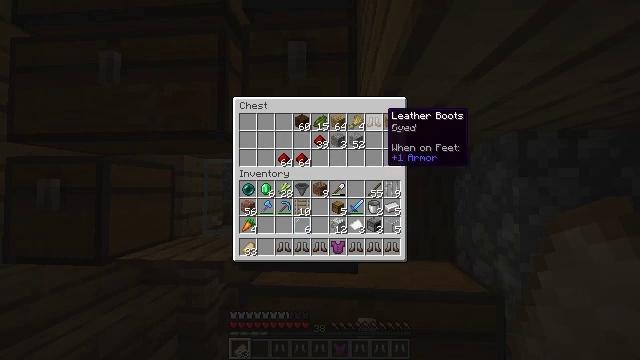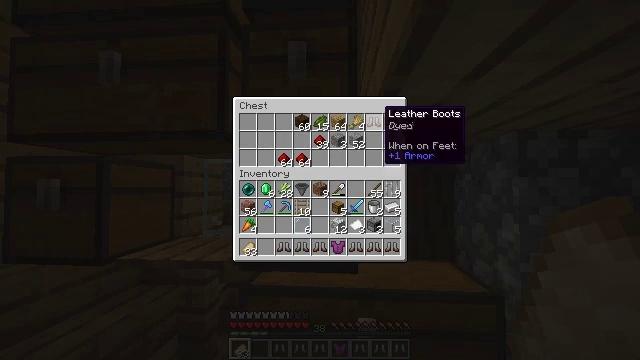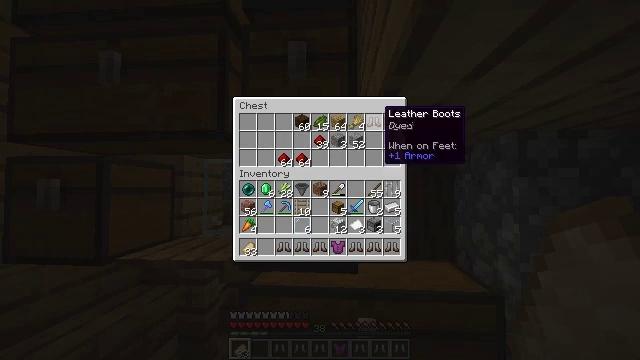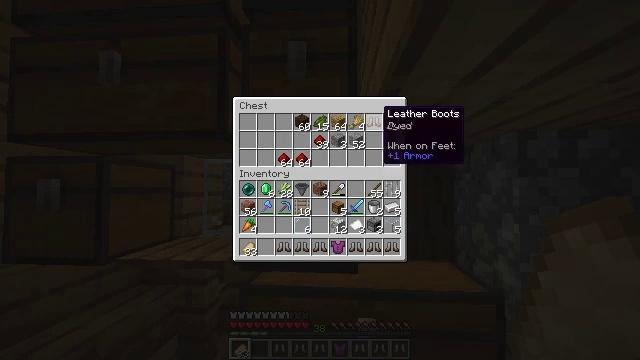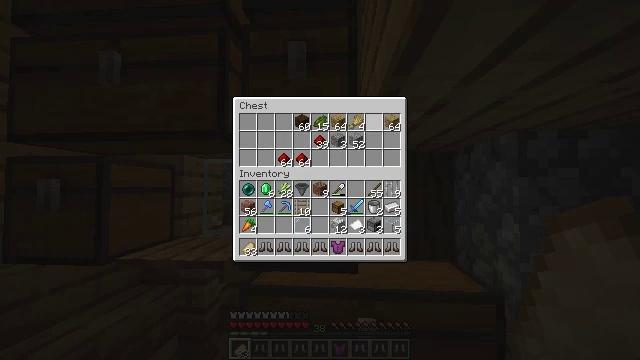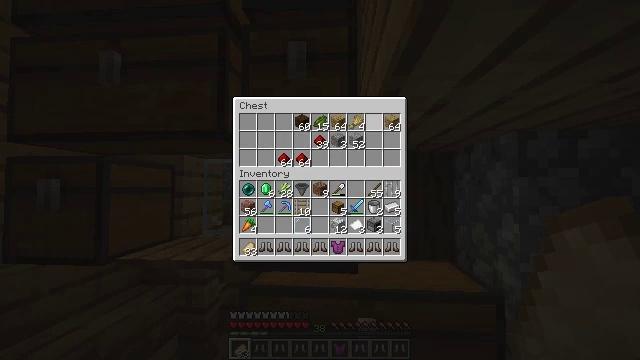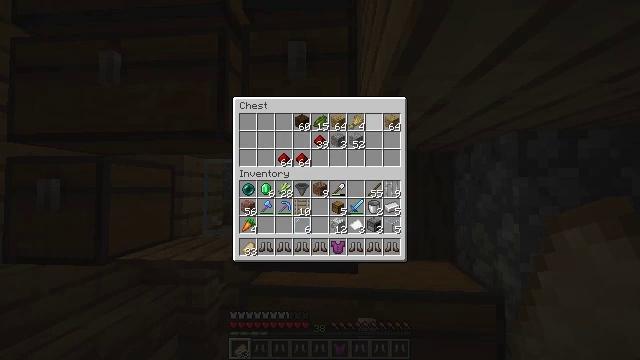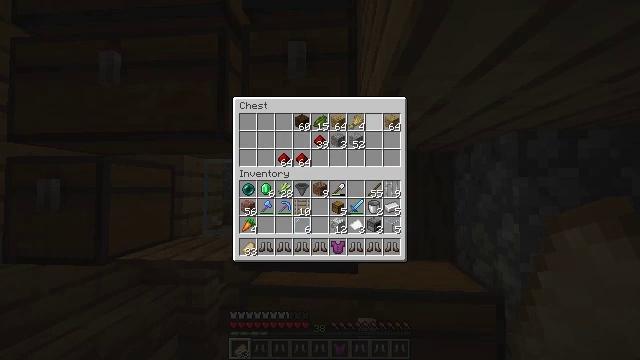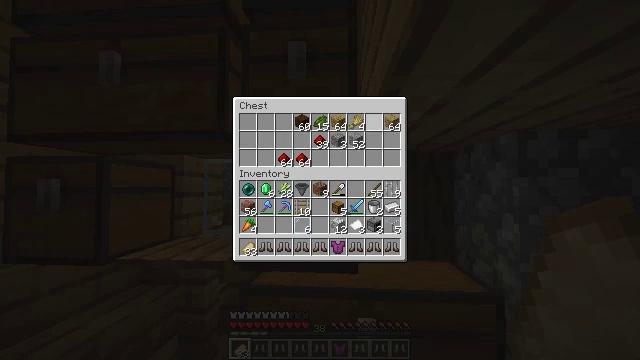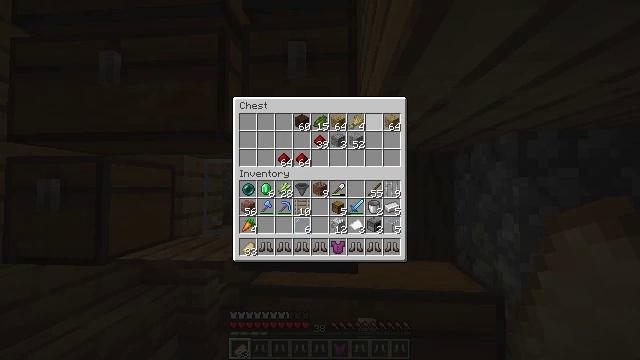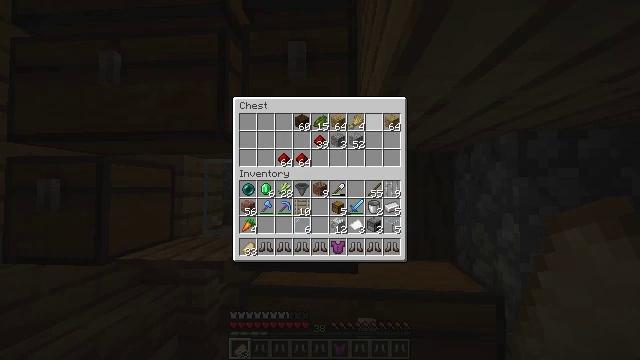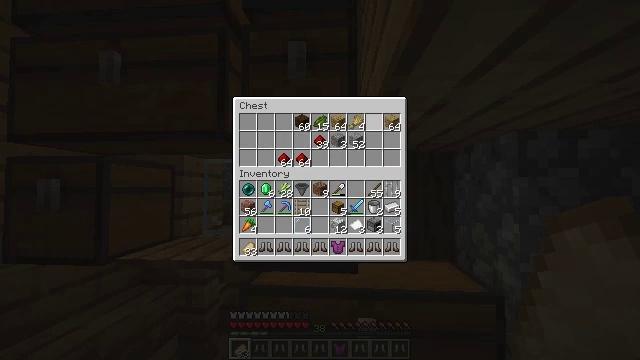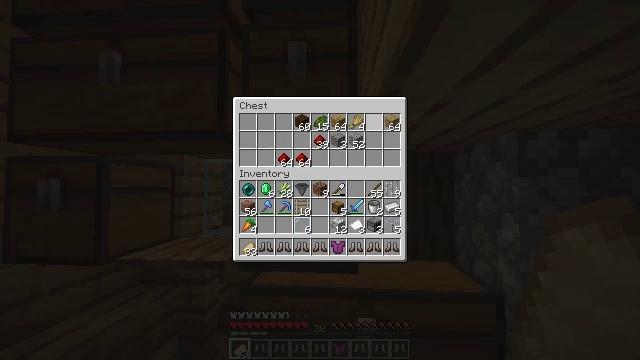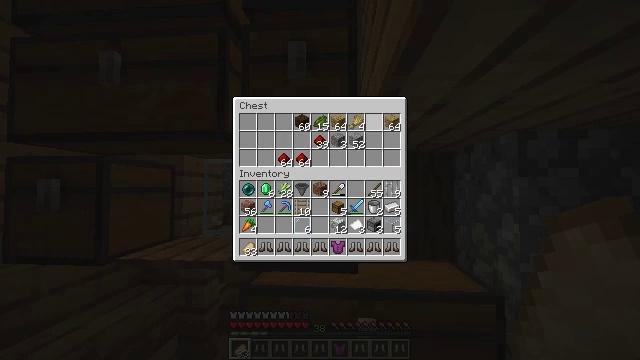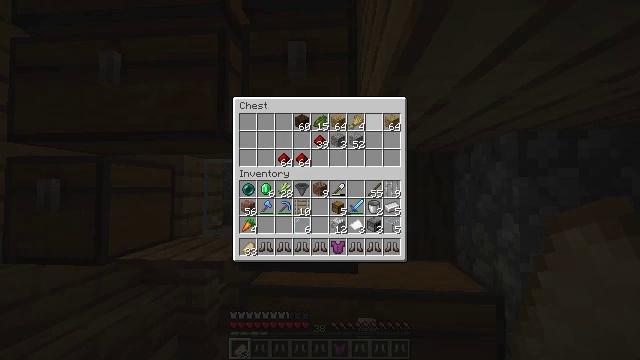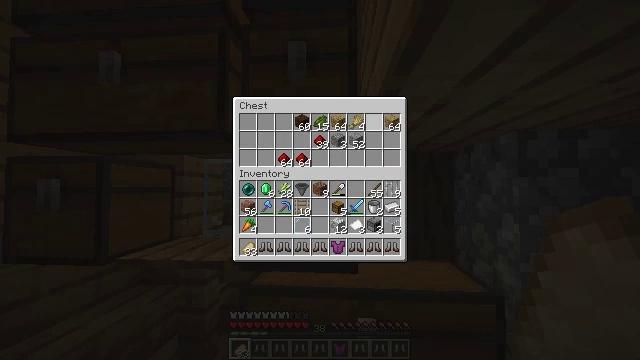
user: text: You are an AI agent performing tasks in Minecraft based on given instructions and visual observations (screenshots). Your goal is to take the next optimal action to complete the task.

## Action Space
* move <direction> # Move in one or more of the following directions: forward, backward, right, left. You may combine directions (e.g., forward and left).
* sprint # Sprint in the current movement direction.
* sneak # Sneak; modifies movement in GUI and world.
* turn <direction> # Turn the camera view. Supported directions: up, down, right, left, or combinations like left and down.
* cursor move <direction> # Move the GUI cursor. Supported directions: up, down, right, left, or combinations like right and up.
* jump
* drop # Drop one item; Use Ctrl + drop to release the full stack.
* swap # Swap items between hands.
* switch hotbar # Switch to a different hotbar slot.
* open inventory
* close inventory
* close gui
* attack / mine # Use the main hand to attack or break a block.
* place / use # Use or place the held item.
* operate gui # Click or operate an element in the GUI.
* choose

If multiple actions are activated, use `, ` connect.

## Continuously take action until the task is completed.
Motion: motion action
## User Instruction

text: Remove a pair of leather boots from the inventory.
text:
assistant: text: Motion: sneak
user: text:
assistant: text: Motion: sneak
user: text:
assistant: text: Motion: sneak
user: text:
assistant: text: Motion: sneak, operate gui
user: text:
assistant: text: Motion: sneak, operate gui
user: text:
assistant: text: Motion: sneak, operate gui
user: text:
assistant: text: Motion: sneak
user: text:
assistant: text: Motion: sneak
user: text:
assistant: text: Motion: sneak
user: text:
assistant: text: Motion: sneak
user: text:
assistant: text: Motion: sneak
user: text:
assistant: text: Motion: no_op
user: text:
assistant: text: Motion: no_op
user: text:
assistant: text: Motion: no_op
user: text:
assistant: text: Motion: no_op
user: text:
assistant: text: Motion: no_op
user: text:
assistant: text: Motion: no_op
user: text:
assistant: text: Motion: no_op
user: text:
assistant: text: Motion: no_op
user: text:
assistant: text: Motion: no_op
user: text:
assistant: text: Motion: no_op
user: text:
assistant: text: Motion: no_op
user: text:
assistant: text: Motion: close gui
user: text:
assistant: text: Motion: no_op
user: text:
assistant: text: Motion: no_op
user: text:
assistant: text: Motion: no_op
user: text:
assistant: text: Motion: turn left and up
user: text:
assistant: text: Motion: turn left and up
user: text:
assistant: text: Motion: turn left and up
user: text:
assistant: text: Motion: turn up